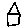
Label: house